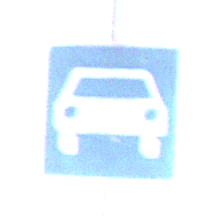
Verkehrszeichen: Kraftfahrstrasse
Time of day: MorningAfternoon
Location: Outdoor (Urban)
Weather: Clear
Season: NotSpecified
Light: Natural